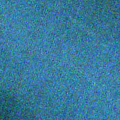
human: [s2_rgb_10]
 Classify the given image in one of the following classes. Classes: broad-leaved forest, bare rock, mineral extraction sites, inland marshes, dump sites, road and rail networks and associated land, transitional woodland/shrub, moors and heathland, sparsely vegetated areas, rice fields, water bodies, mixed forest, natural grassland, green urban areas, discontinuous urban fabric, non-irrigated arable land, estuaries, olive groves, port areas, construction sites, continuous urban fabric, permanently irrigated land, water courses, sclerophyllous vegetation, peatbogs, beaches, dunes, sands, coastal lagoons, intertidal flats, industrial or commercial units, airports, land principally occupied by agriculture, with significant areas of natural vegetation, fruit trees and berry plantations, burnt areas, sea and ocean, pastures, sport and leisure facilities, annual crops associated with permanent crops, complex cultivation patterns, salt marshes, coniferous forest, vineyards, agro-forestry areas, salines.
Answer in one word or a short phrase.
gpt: water bodies